Question: I am trying to change the height of a datepicker I am using. I have been working through firebug and was able to change the width by editing the 'ui-datepicker' class like so:
'''
.ui-datepicker
{
width: 12em;
height: 12em;
}
'''
The width works fine, but the height only changes the back of the calender, and not the cells so I end up with something like this:

Where the height of the datepicker background has changed, but the cells are the same. In the class '.ui-datepicker table' I tired to add a line of code 'height: 80%', but the height will not go lower then 100% (or at least any lower will not change the appearance of the datepicker). I have been looking through the css to try to find where the height is set, but cannot find it so far.
Any suggestions?
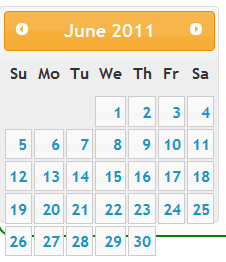
Answer: i got it smaller changing the following two lines. i changed width on the datepicker from 14 to 12em; and set the font to .7em.
'''
.ui-datepicker { width: 12em; padding: .2em .2em 0; display: none; }
.ui-datepicker table {width: 100%; font-size: .7em; border-collapse: collapse; margin:0 0 .4em; }
'''